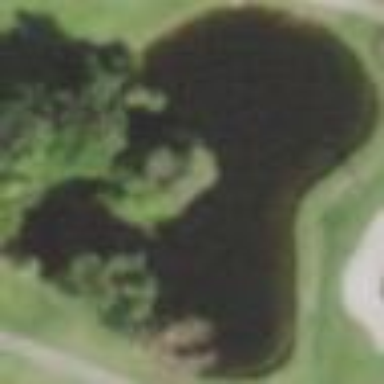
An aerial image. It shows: Water hazard in golf course. The hazard is natural water feature.